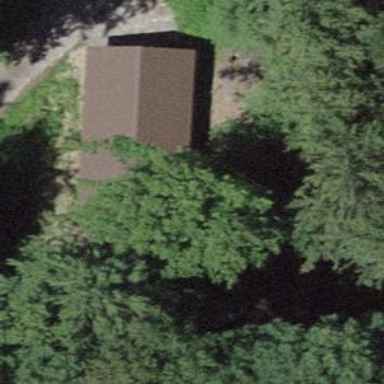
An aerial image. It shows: Building serving as shelter.